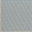
Piece: xx